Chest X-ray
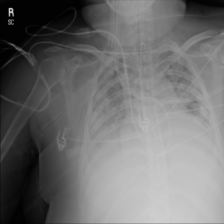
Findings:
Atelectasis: negative
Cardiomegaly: positive
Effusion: positive
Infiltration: negative
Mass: positive
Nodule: positive
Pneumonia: negative
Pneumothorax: negative
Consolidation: negative
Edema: positive
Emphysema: negative
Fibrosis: negative
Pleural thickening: negative
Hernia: negative